Field crop: maize
Growth stage: 2
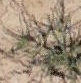
Species: salsola